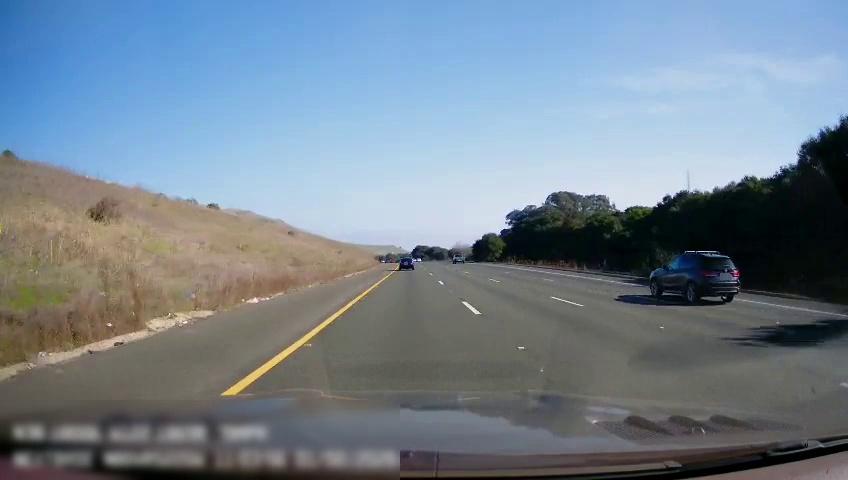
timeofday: Day
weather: Sunny
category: Drivable Space
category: Vehicles | Car
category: Vehicles | SUV
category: Vehicles | Truck
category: Lanes | Alternate Lane
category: Lanes | Alternate Lane
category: Lanes | Alternate Lane
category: Lanes | Current Lane
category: Lanes | Alternate Lane